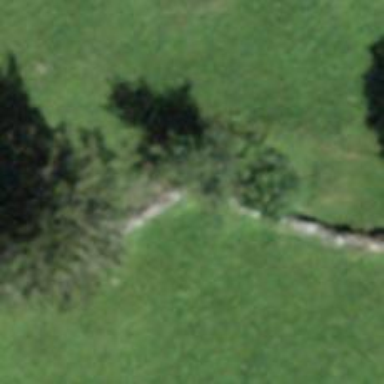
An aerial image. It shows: Dry stone wall barrier.